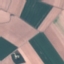
Label: AnnualCrop